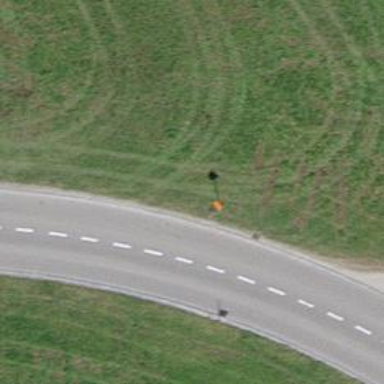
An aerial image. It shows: Aerial orange marker.